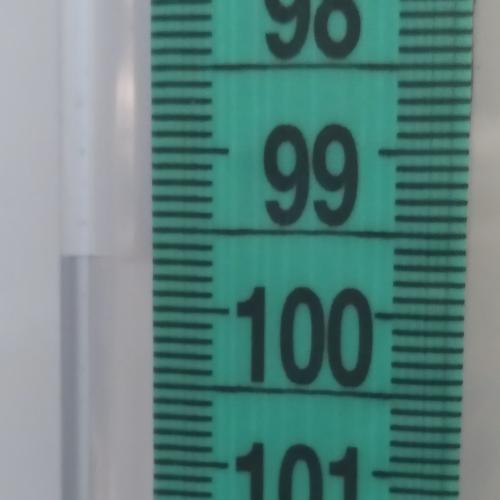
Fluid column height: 99.7 cm